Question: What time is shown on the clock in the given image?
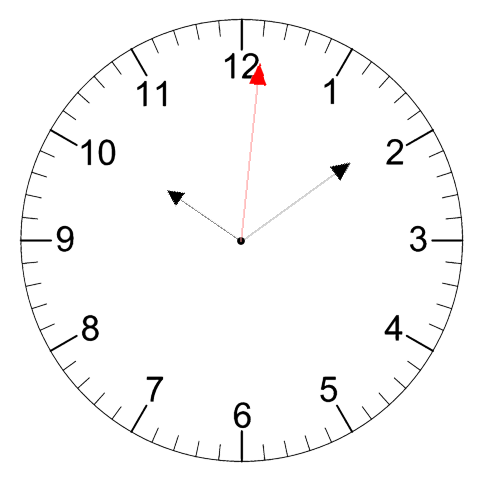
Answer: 10:09:01